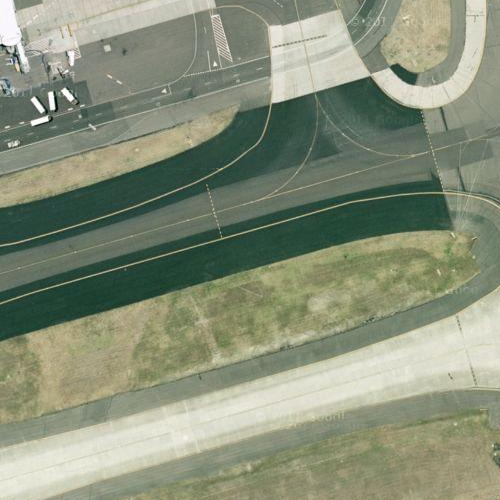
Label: sydney